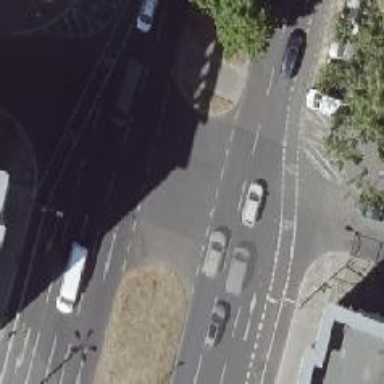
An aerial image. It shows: Secondary road with lane markings. It is dual carriageway with asphalt surface. There is cycleway on the right side with asphalt surface as well.